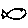
Label: fish